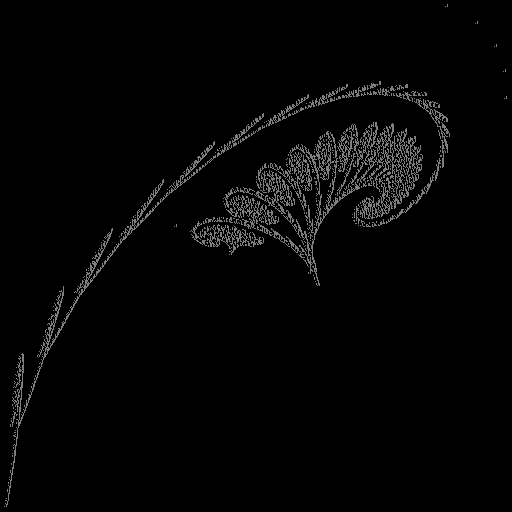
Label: fleabane